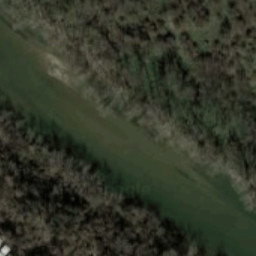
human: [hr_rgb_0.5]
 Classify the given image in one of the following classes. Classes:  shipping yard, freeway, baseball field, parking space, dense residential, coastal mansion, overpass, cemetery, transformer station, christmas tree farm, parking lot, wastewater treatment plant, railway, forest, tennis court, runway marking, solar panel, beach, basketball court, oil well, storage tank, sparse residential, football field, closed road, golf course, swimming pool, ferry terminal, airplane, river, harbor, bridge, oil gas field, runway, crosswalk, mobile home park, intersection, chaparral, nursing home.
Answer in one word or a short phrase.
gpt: river